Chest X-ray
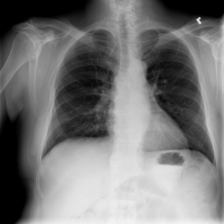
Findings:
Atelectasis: negative
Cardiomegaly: negative
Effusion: negative
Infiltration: negative
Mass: negative
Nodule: negative
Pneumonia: negative
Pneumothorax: negative
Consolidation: negative
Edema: negative
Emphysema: negative
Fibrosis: negative
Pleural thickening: negative
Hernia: negative